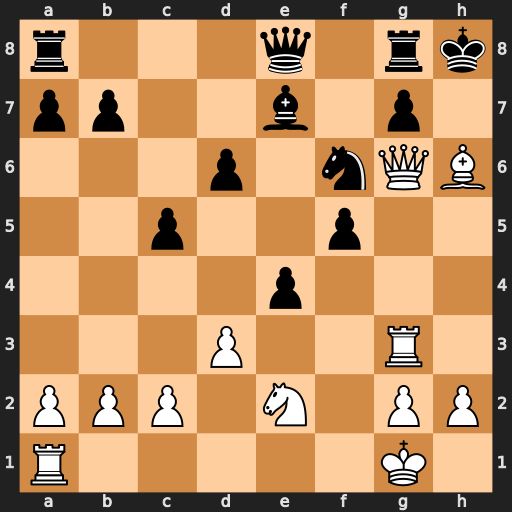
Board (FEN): r3q1rk/pp2b1p1/3p1nQB/2p2p2/4p3/3P2R1/PPP1N1PP/R5K1
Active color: w
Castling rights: -
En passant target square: -
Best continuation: Bxg7+ Rxg7 Qxg7#